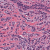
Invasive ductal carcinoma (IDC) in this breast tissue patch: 1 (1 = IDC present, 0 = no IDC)